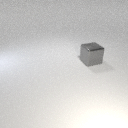
large gray metal cube